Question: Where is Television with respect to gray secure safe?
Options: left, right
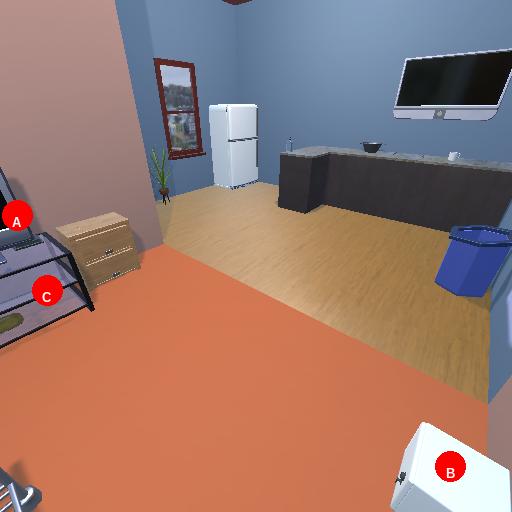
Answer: left